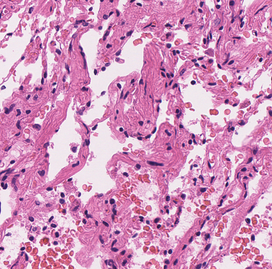
Tumor epithelial tissue: no
Tumor-associated stroma tissue: no
Normal tissue: yes